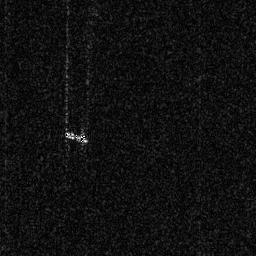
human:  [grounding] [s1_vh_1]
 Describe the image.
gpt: In the satellite image, there is  <ref>1 small ship </ref> <box>[[24, 50, 34, 55, 0]]</box> located at left.